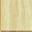
Piece: xx